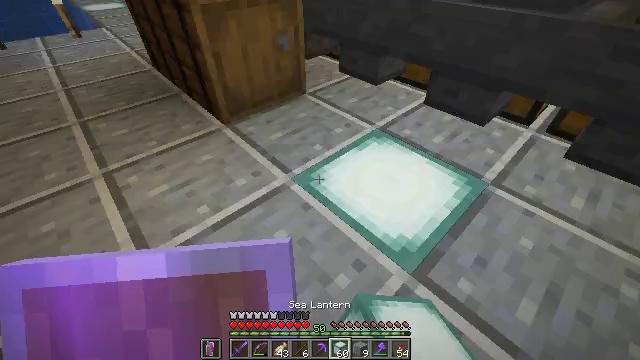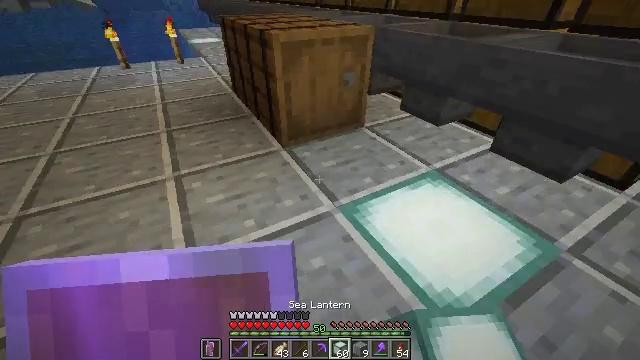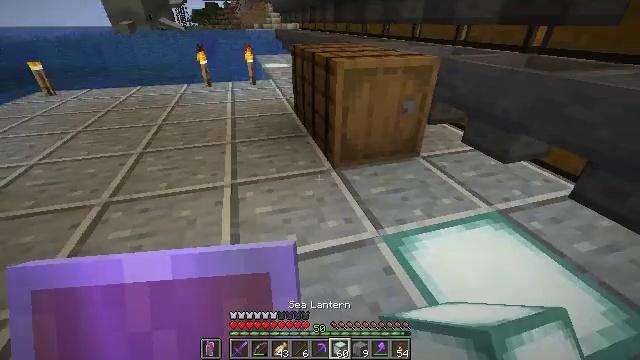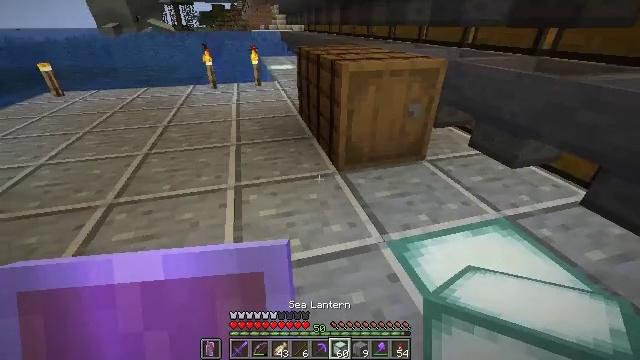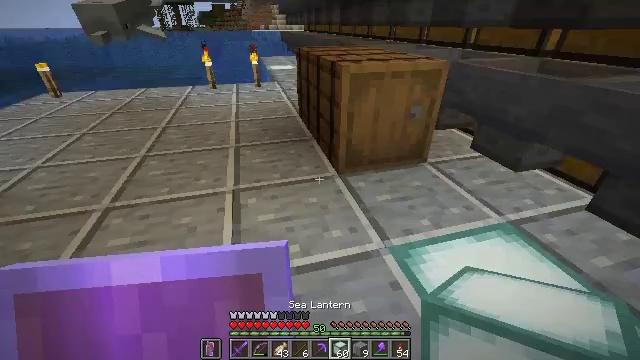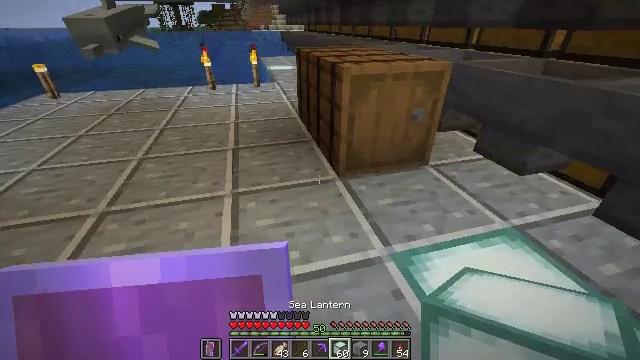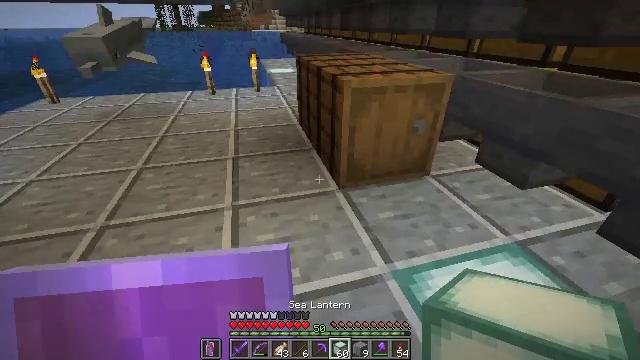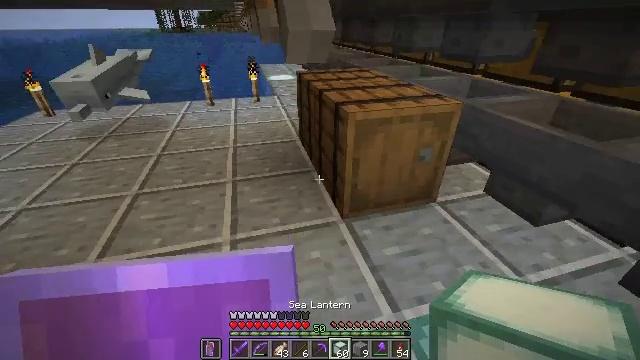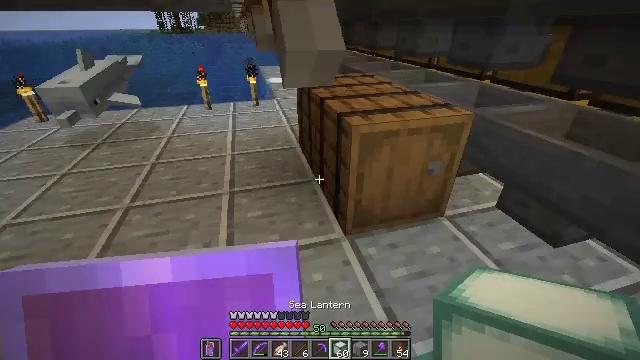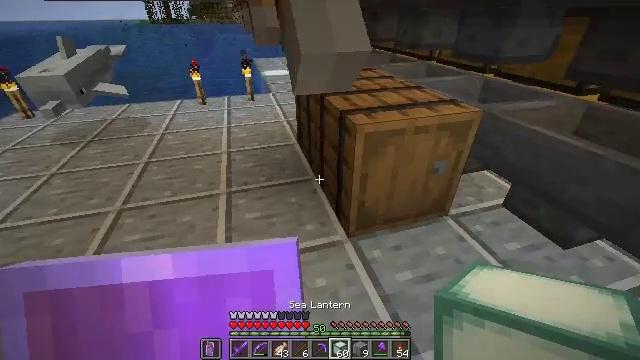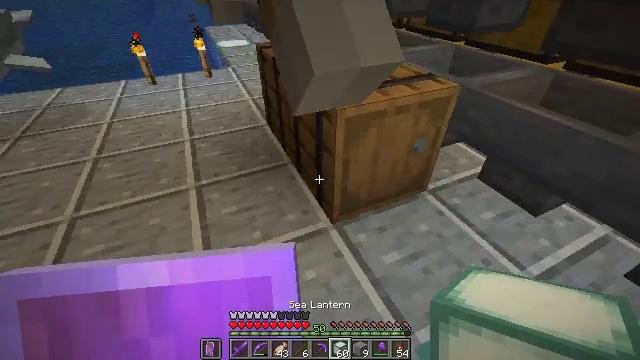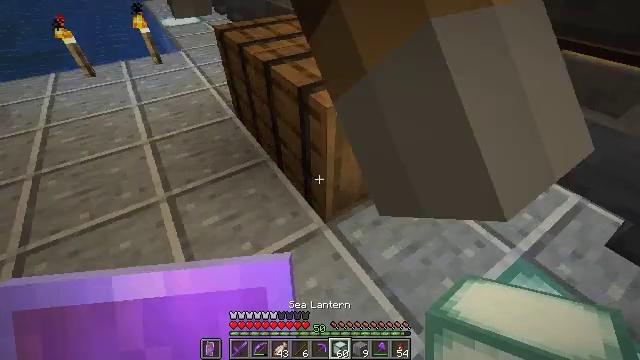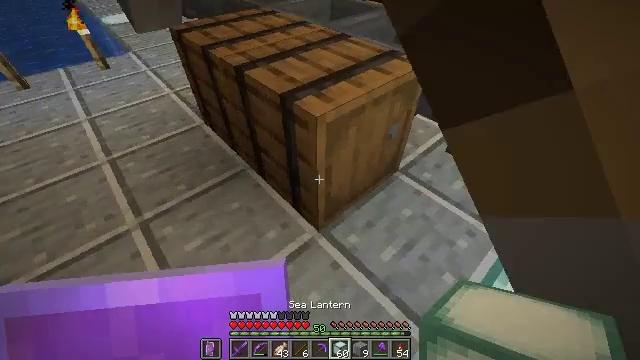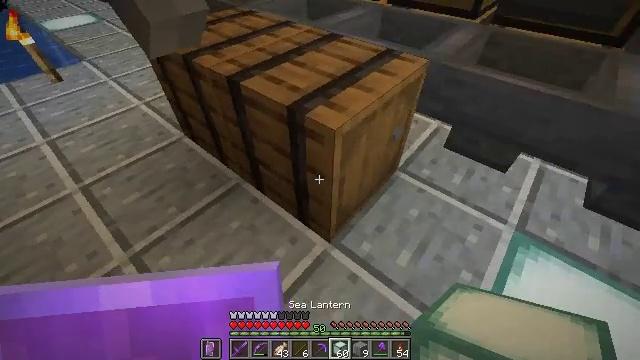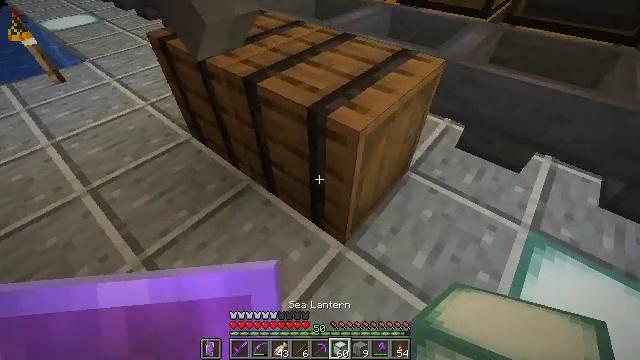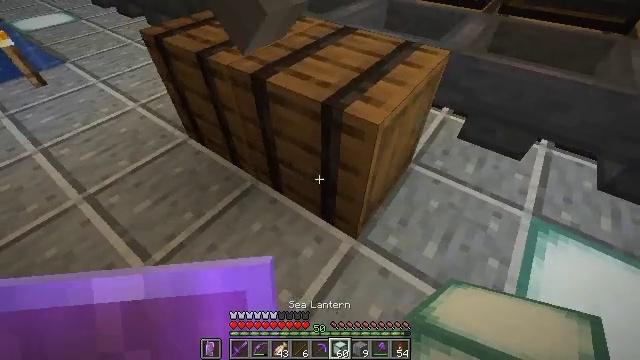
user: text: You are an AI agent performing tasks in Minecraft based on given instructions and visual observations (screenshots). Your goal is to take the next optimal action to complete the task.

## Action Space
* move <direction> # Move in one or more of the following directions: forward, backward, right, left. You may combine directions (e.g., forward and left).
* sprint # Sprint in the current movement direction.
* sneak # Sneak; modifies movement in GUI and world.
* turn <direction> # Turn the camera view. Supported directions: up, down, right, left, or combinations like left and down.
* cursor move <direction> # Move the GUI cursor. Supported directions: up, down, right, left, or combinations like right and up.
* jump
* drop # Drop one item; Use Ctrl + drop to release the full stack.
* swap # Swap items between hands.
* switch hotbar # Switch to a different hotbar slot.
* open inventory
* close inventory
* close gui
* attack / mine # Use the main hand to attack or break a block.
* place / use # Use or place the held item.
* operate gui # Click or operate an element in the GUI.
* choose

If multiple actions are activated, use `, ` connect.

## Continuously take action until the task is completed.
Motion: motion action
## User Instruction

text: Break the polished andesite block.
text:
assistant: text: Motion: sneak, turn left and up
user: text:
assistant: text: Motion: sneak, turn left and up
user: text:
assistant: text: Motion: move forward, sneak, turn left
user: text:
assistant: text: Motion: move forward, sneak
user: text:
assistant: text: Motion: move forward
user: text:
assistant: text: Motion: move forward
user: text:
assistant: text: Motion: move forward
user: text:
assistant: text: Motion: move forward
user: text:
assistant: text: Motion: move forward and move left, turn right and down
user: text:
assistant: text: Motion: move forward and move left, turn right and down
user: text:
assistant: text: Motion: move forward and move left, turn right and down
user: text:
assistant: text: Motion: move forward and move left, turn right and down
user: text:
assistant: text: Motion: move left, turn right and down
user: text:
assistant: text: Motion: move left
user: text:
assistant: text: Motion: move left, turn right
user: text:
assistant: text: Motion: move left, turn right
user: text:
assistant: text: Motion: move left, turn right
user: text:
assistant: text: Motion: move left, turn right
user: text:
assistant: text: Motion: move left, turn right
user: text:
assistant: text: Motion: turn right
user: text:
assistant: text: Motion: turn right
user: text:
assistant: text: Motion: turn right
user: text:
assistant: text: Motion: turn right
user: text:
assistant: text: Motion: turn right
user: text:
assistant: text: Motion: turn right
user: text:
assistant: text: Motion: turn right
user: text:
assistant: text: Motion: turn right
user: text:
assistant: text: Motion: turn right
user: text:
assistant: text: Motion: turn right and up
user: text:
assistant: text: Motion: no_op